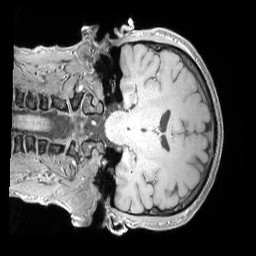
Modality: T1w
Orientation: coronal
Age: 40
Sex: male
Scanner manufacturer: siemens
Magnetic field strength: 3 T
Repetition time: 5 s
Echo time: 0.00298 s